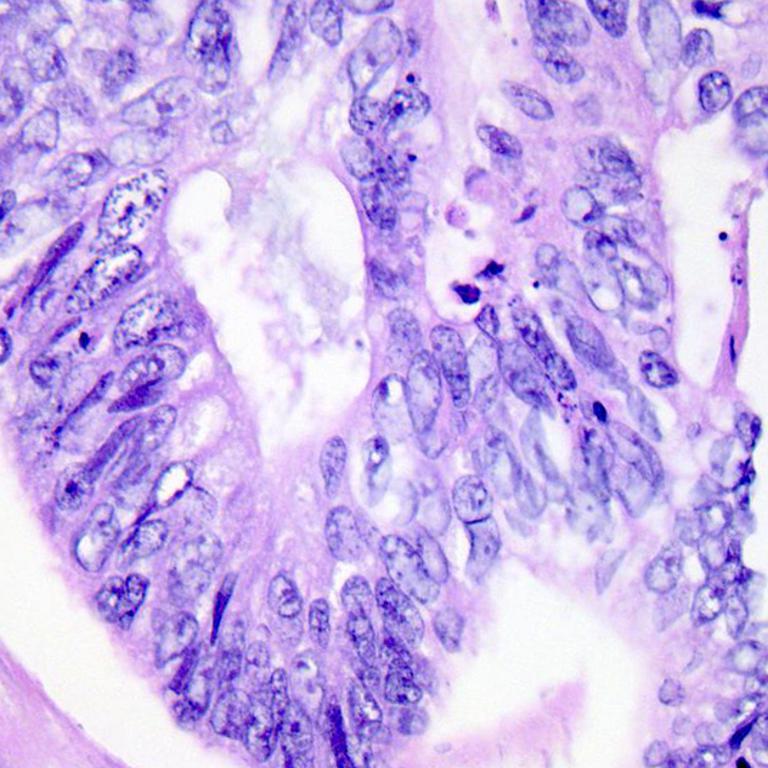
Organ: colon
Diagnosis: adenocarcinomas